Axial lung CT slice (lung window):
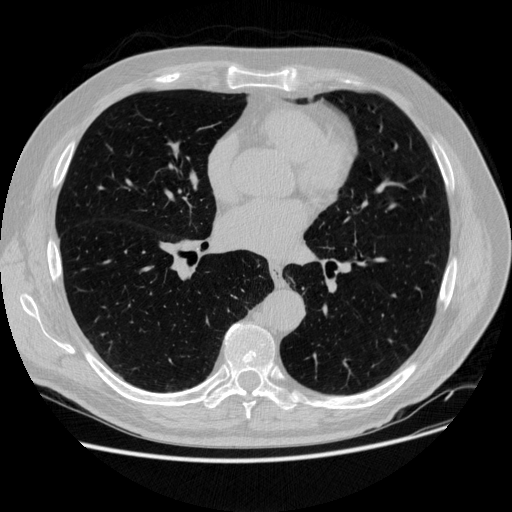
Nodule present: no